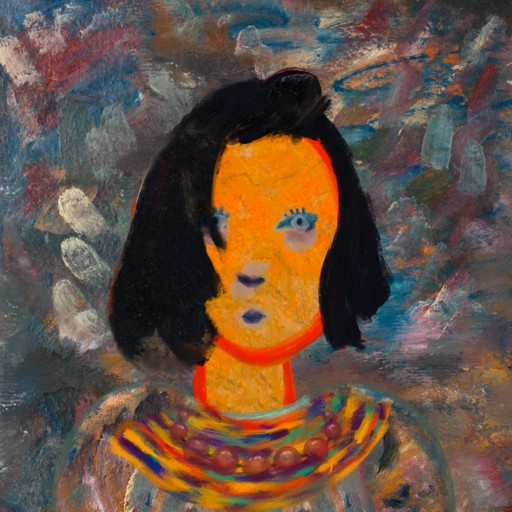
Background: Boggyland, Head And Neck Front: Sisters, Face Front: Hill_Girl, Bust: Boggyland, Hair Front: Mosgoul, Head Accessory: Blank, Second Necklace: An_Impression_2, Necklace: Irani_2, Baby: Blank